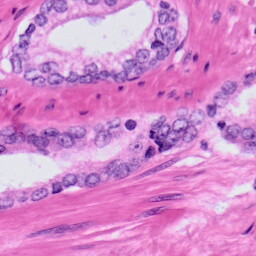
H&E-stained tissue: Prostate